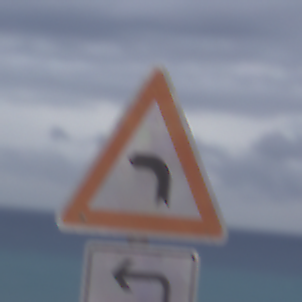
Verkehrszeichen: KurveLinks
Zusatzzeichen unten: RichtungsangabeDurchPfeile2
Umgebung: Outdoor, Urban
Tageszeit: Midday
Wetter: Overcast
Licht: Natural
Jahreszeit: NotSpecified
Kontrast: LowContrast